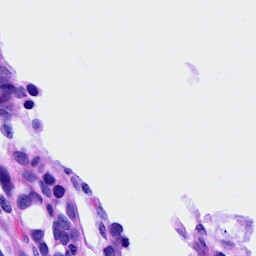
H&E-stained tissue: Ovarian